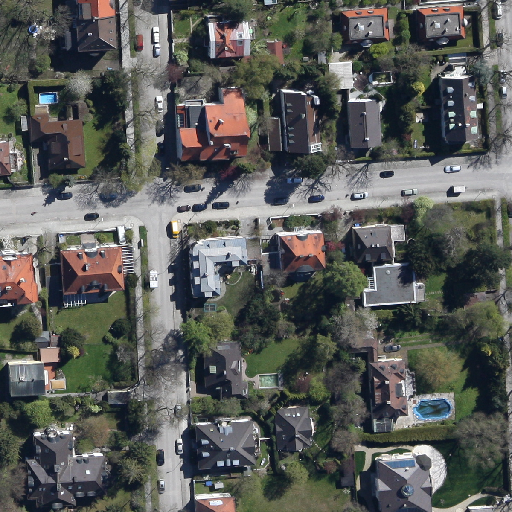
Referring expression: road